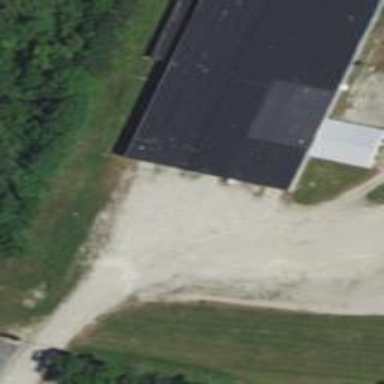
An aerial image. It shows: Parking area with gravel surface.